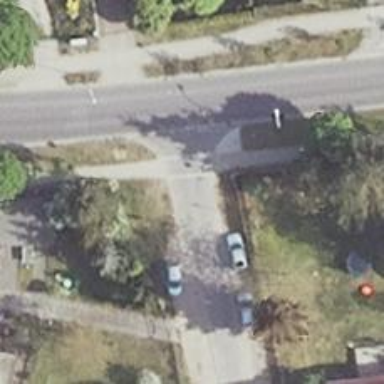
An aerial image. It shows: Road with "give way" sign.